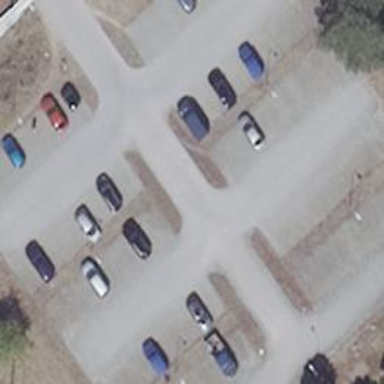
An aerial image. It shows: Parking aisle designated as service road.